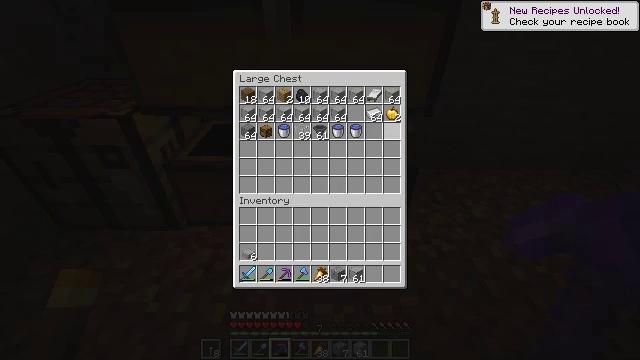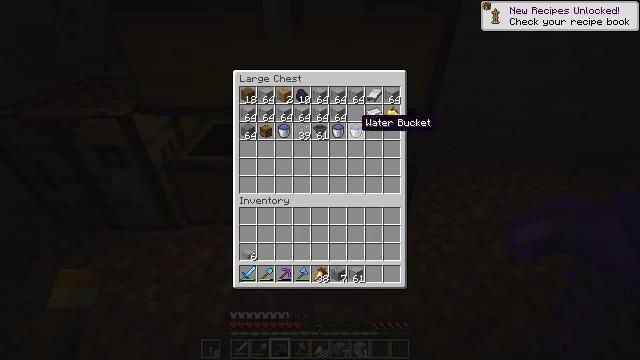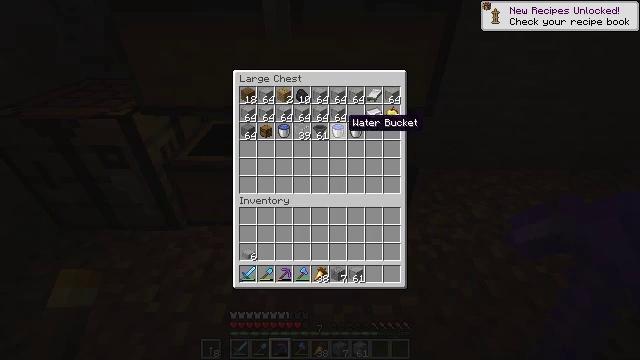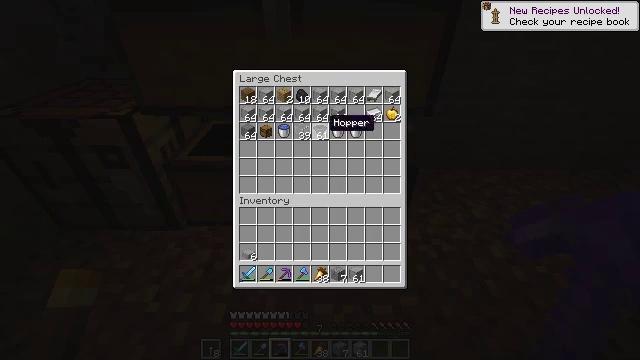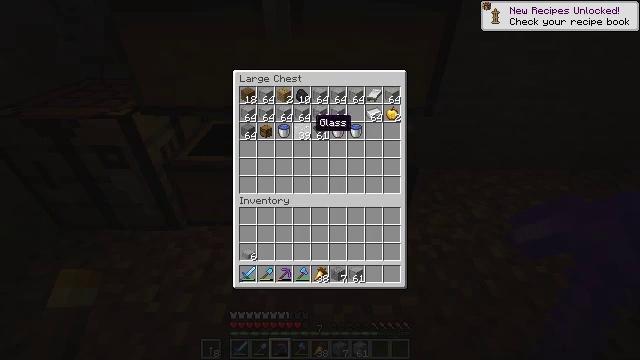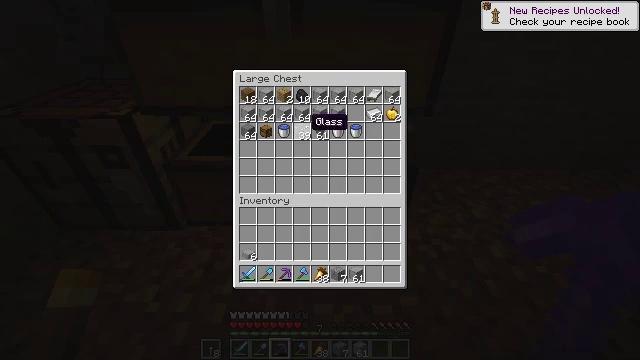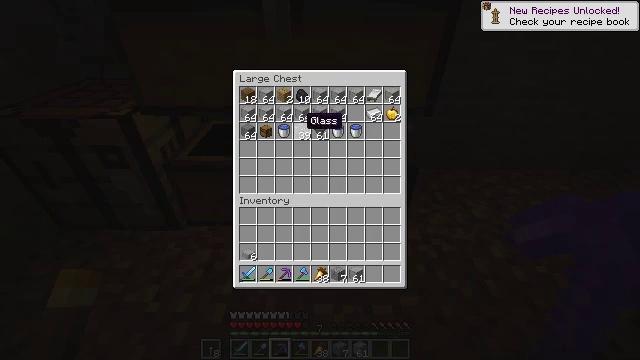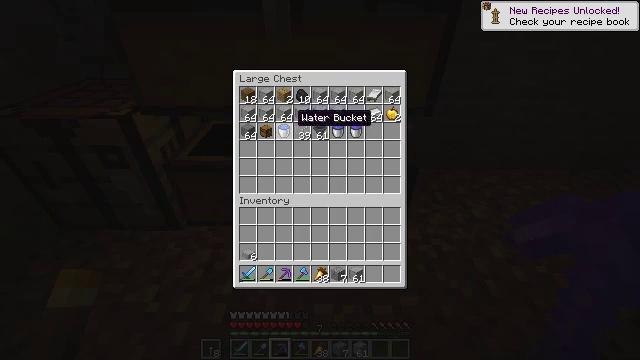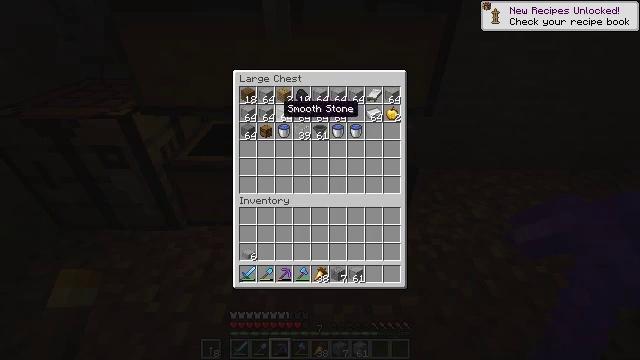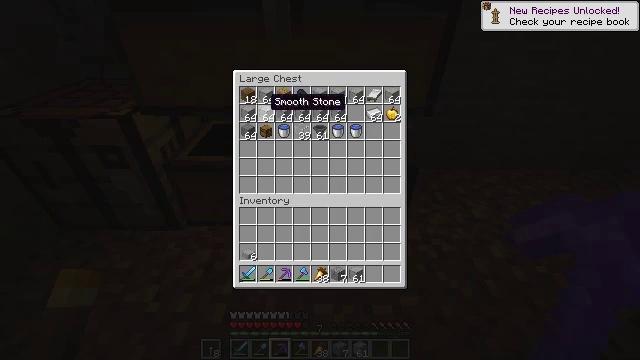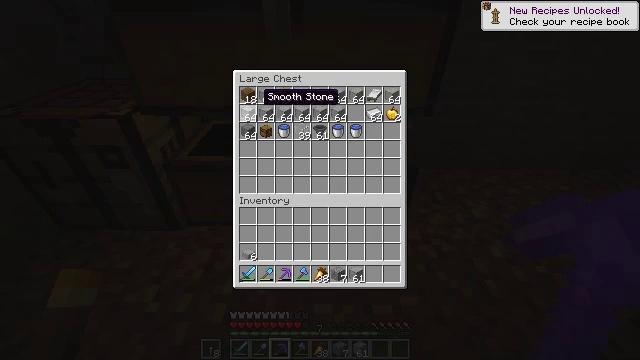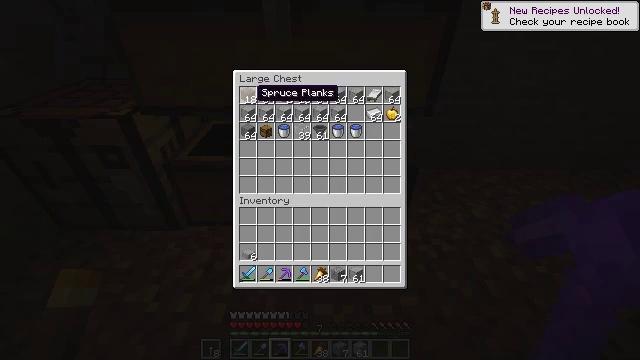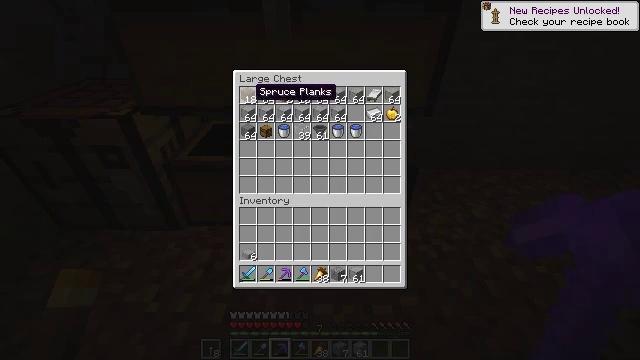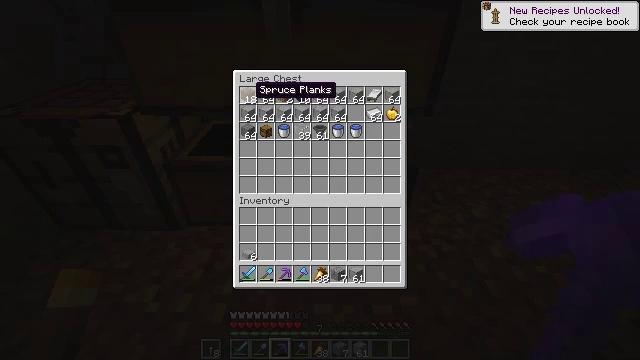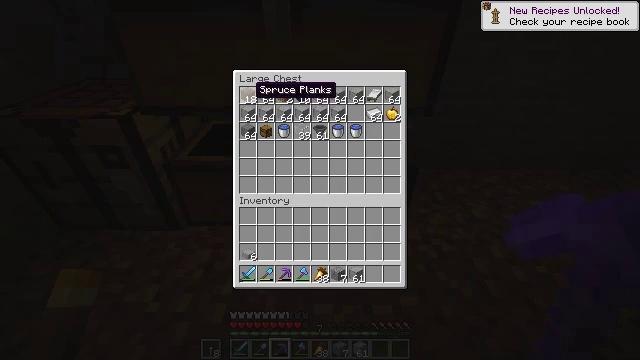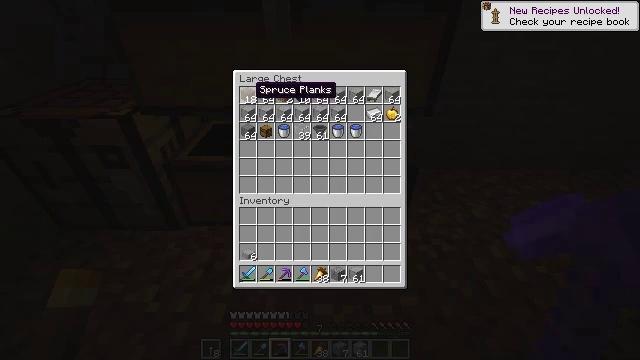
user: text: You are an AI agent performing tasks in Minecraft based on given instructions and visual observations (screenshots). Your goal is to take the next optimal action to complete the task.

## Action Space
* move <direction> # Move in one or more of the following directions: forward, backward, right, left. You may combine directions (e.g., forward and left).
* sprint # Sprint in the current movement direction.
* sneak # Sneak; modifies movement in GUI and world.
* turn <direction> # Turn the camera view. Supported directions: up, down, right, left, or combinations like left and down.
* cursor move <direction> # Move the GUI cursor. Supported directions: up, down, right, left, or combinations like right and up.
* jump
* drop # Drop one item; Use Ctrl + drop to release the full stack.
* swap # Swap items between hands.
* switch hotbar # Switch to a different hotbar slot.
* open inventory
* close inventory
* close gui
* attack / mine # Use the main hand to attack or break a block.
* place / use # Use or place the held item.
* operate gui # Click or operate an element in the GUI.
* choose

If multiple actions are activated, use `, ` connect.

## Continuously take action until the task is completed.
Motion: motion action
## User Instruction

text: Get an iron trapdoor by crafting it in the table.
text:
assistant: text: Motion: turn left
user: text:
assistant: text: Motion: turn left
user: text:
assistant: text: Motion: turn left
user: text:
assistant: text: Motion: turn left
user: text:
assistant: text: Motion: no_op
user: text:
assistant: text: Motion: sneak
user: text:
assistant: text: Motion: sneak, turn left
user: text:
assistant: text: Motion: sneak, turn left and up
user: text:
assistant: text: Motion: sneak, turn left and up
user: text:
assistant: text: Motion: sneak, turn left
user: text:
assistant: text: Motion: sneak
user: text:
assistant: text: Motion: sneak
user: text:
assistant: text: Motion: sneak
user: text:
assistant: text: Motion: sneak
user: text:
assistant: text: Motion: sneak
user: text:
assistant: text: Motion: sneak
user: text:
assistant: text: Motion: sneak
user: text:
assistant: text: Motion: sneak
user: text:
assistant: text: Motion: sneak
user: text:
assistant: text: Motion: sneak
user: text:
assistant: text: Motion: sneak
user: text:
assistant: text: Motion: sneak
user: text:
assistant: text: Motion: sneak
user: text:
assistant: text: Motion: sneak, attack / mine
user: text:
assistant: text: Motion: sneak, turn down
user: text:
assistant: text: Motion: sneak, turn right and down
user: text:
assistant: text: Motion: sneak, turn right and down
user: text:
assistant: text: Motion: sneak, turn right
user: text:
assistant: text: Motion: sneak
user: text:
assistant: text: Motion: sneak